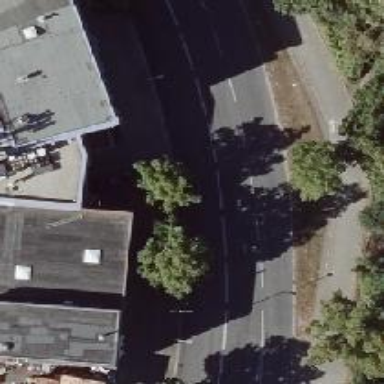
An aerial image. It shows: Secondary road with asphalt surface. There is cycle track on the right side of the road.